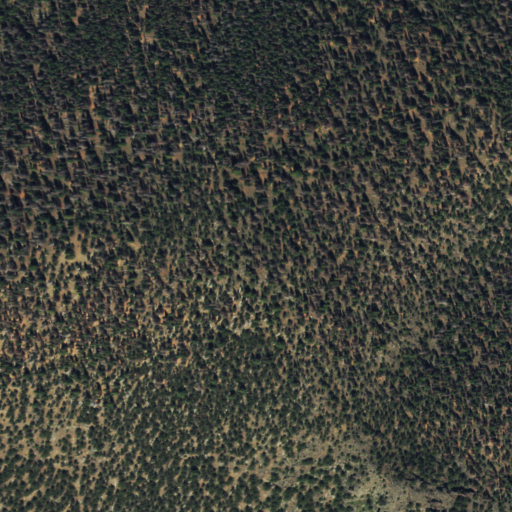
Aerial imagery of mountain in Colorado named Thirtynine Mile Mountain containing only evergreen forest